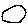
Label: moon